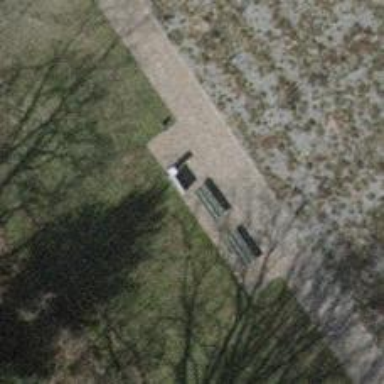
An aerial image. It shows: Bench.